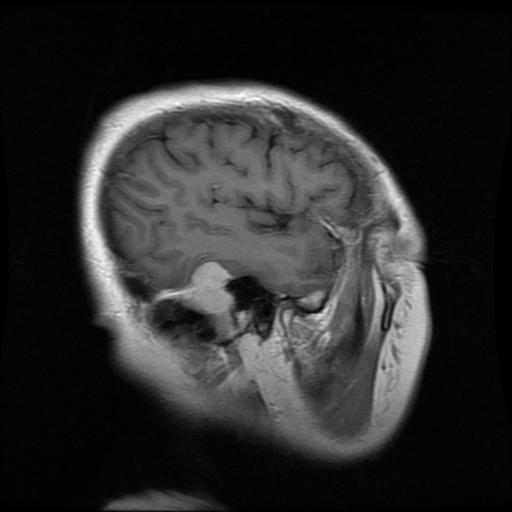
Label: meningioma